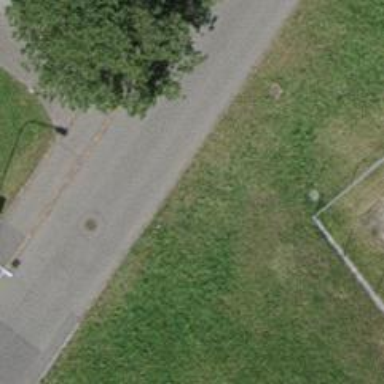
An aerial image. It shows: Asphalt unclassified road with sidewalk on the left.